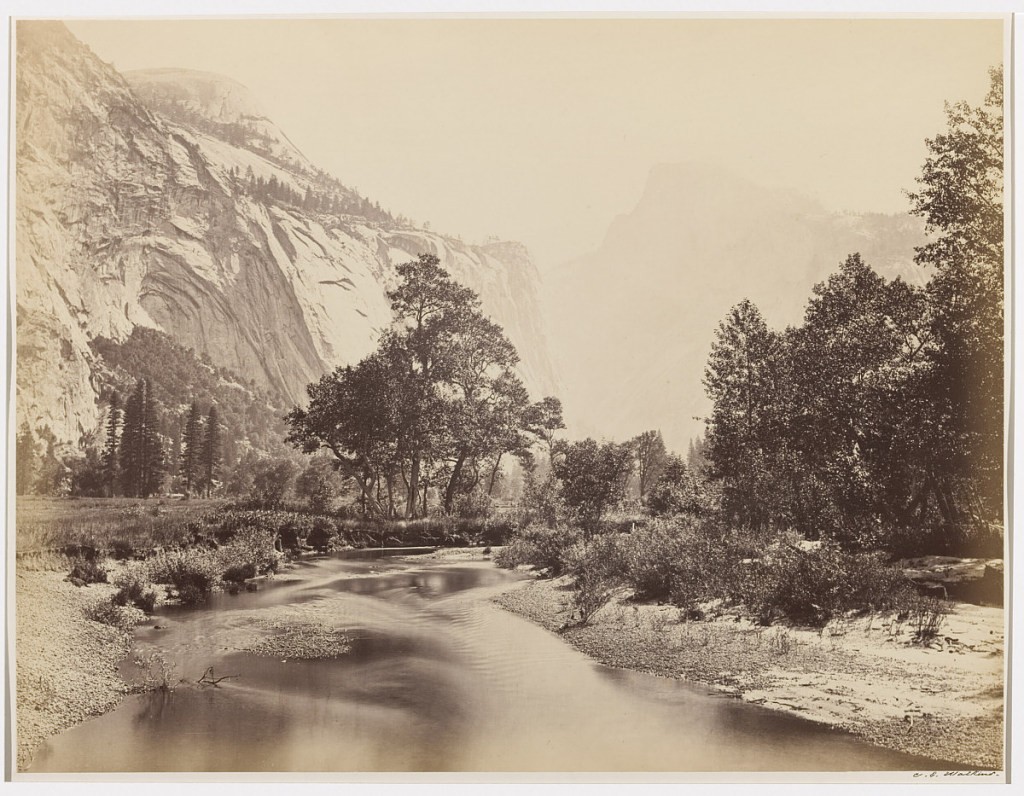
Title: The Domes, Yosemite
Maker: Carleton E. Watkins, American, 1829 – 1916
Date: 1861–66
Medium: Albumen silver print
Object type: Photograph
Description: View of mountains on left and in the distance with tree and plant-lined stream.